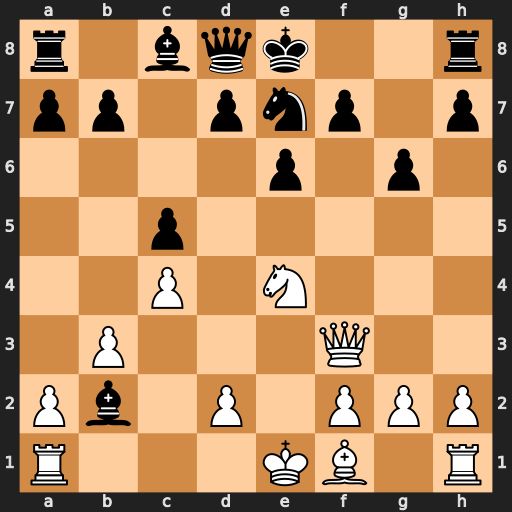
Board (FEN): r1bqk2r/pp1pnp1p/4p1p1/2p5/2P1N3/1P3Q2/Pb1P1PPP/R3KB1R
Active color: w
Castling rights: KQkq
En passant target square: -
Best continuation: Nd6+ Kf8 Qxf7#